Question: I have a 2d image, I have locations where local minimas occurs.
I want to measure the width of the valleys "leading" to those minimas.
I need either the radii of the circles or ellipses fitted to these valley.
An example attached here, dark red lines on the peaks contours is what I wish to find.
Thanks.

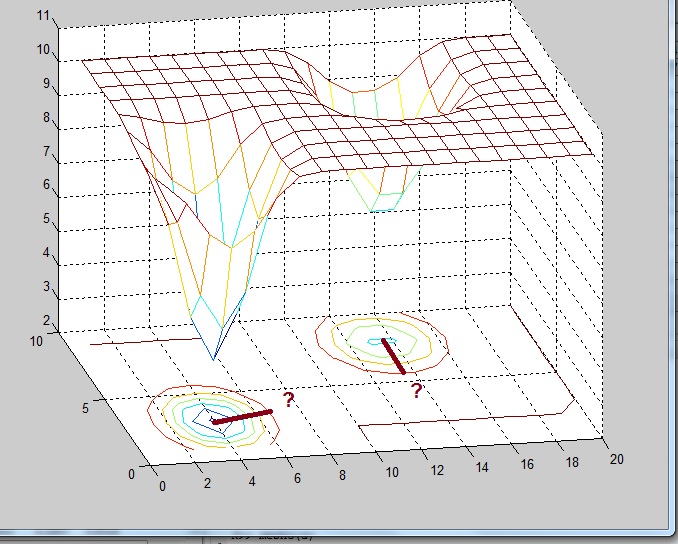
Answer: I am partially extending the answer of @Lucas.
Given a threshold 't' I would consider the points 'P_m' that are below 't' and closer to a certain point 'm' of minimum of your 'f' (given a characteristic scale length 'r').
(You said your data are noisy; to distinguish minima and talk about wells, you need to estimate such 'r'. In your example it can be for instance 'r=4', i.e. half the distance between the minima).
Then you have to consider a metric for each 'P_m', say for example
'''
metric(P_m) = .5 * mean{ maximum vertical diameter of P_m ,
maximum horizontal diameter of P_m}.
'''
In your picture 'metric(P_m) = 2' for both wells.
---
On the whole, in terms of pseudo-code you may consider
'''
M := set of local minima of f
for_each(minimum m in M){
P_m += {p : d(p,m) < r and f(r)<t} % say that += is the push operation in a Stack
}
radius_of_region_around(m) = metric(P_m); %
'''